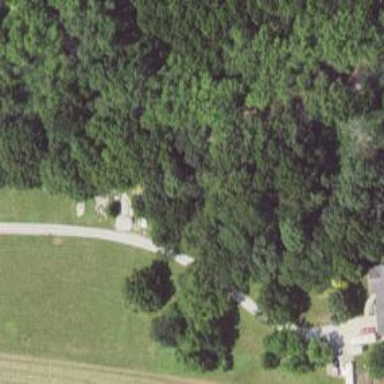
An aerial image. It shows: Driveway.